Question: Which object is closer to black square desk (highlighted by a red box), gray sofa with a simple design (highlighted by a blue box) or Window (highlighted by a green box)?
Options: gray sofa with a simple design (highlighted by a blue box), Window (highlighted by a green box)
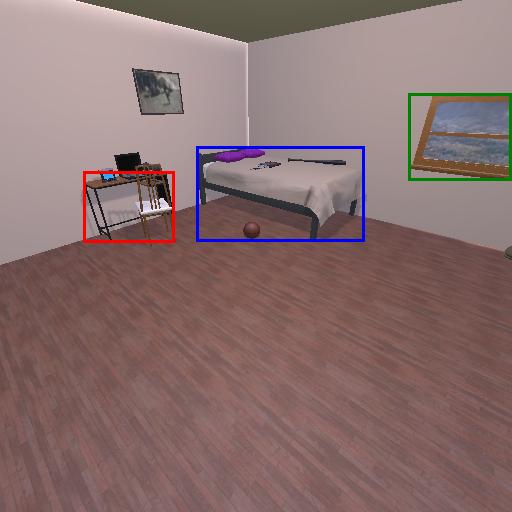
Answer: gray sofa with a simple design (highlighted by a blue box)